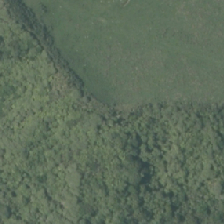
Land cover: broadleaved_indigenous_hardwood